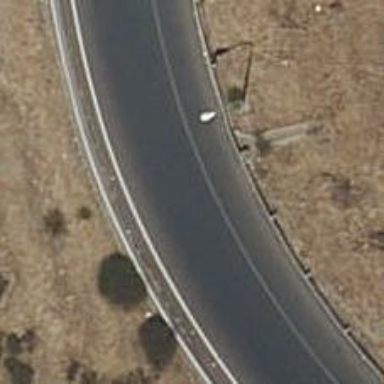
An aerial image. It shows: Motorway link.